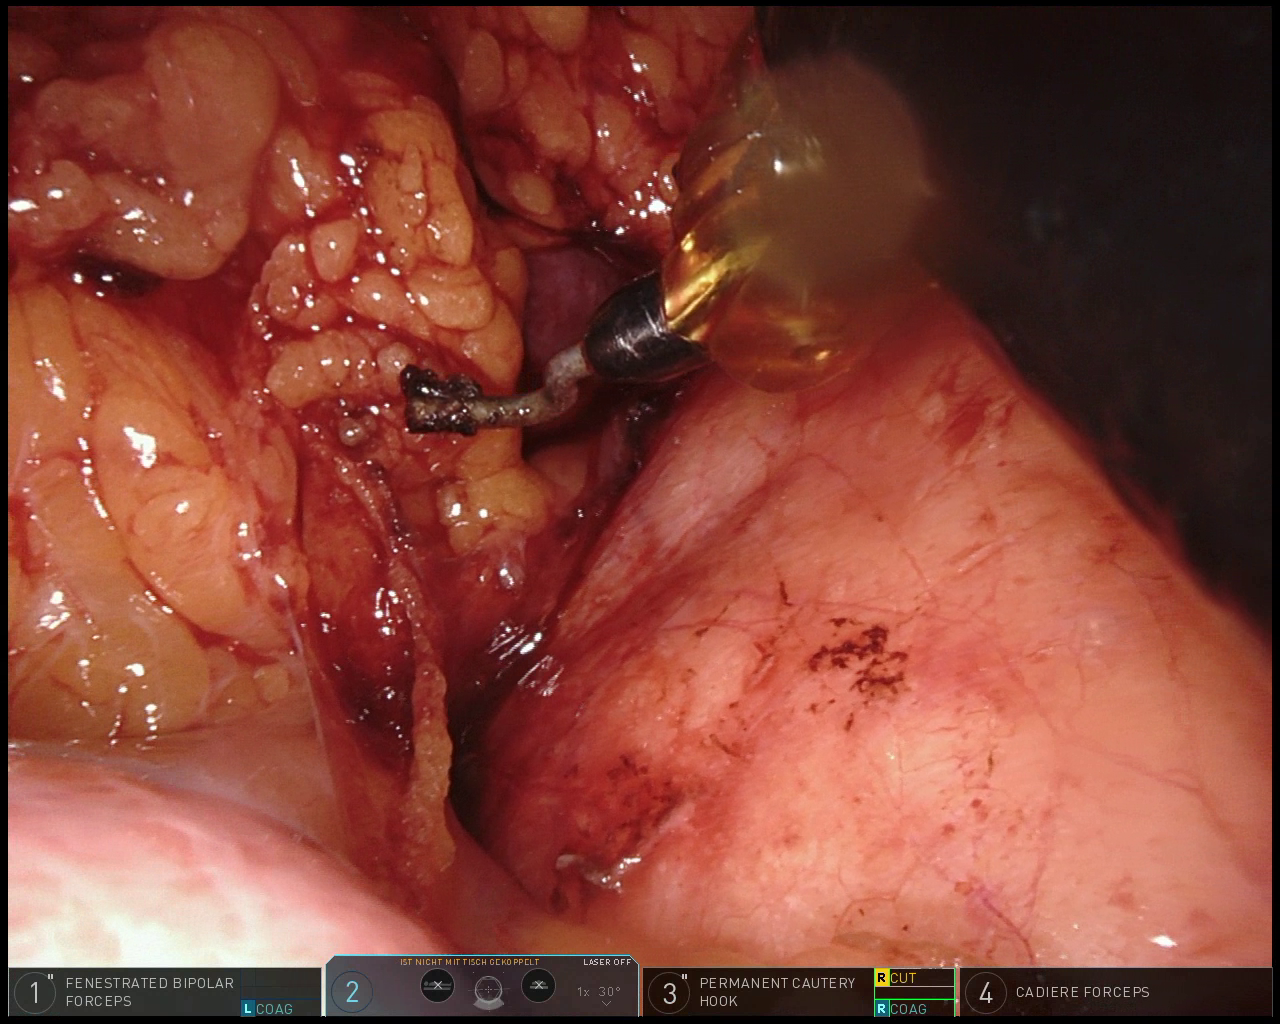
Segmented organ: spleen
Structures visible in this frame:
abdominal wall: no
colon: yes
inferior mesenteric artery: no
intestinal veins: no
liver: no
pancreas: no
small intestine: no
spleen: yes
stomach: no
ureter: no
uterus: no
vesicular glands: no